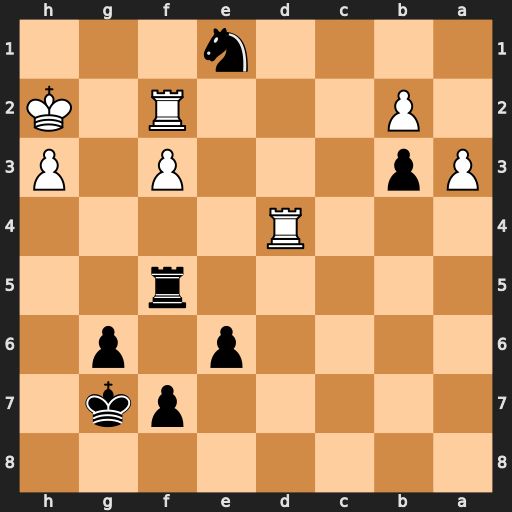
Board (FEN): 8/5pk1/4p1p1/5r2/3R4/Pp3P1P/1P3R1K/4n3
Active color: b
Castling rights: -
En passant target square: -
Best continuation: Nxf3+ Rxf3 Rxf3